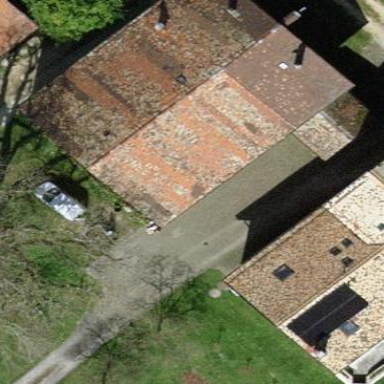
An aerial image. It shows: Simple and straightforward house.